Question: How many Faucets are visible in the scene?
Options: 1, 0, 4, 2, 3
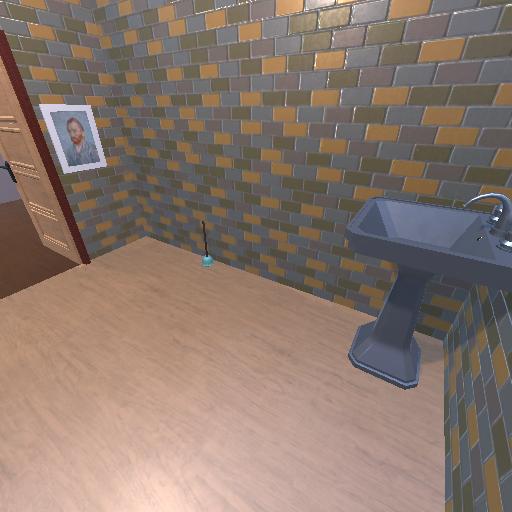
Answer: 1